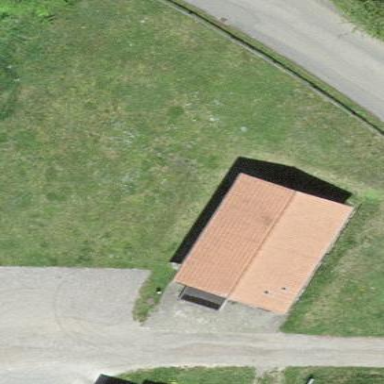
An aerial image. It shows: Farm auxiliary building with gabled roof.